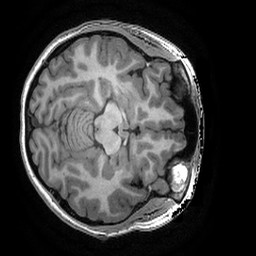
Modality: T1w
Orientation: axial
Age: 20
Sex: female
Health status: healthy
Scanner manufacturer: ge